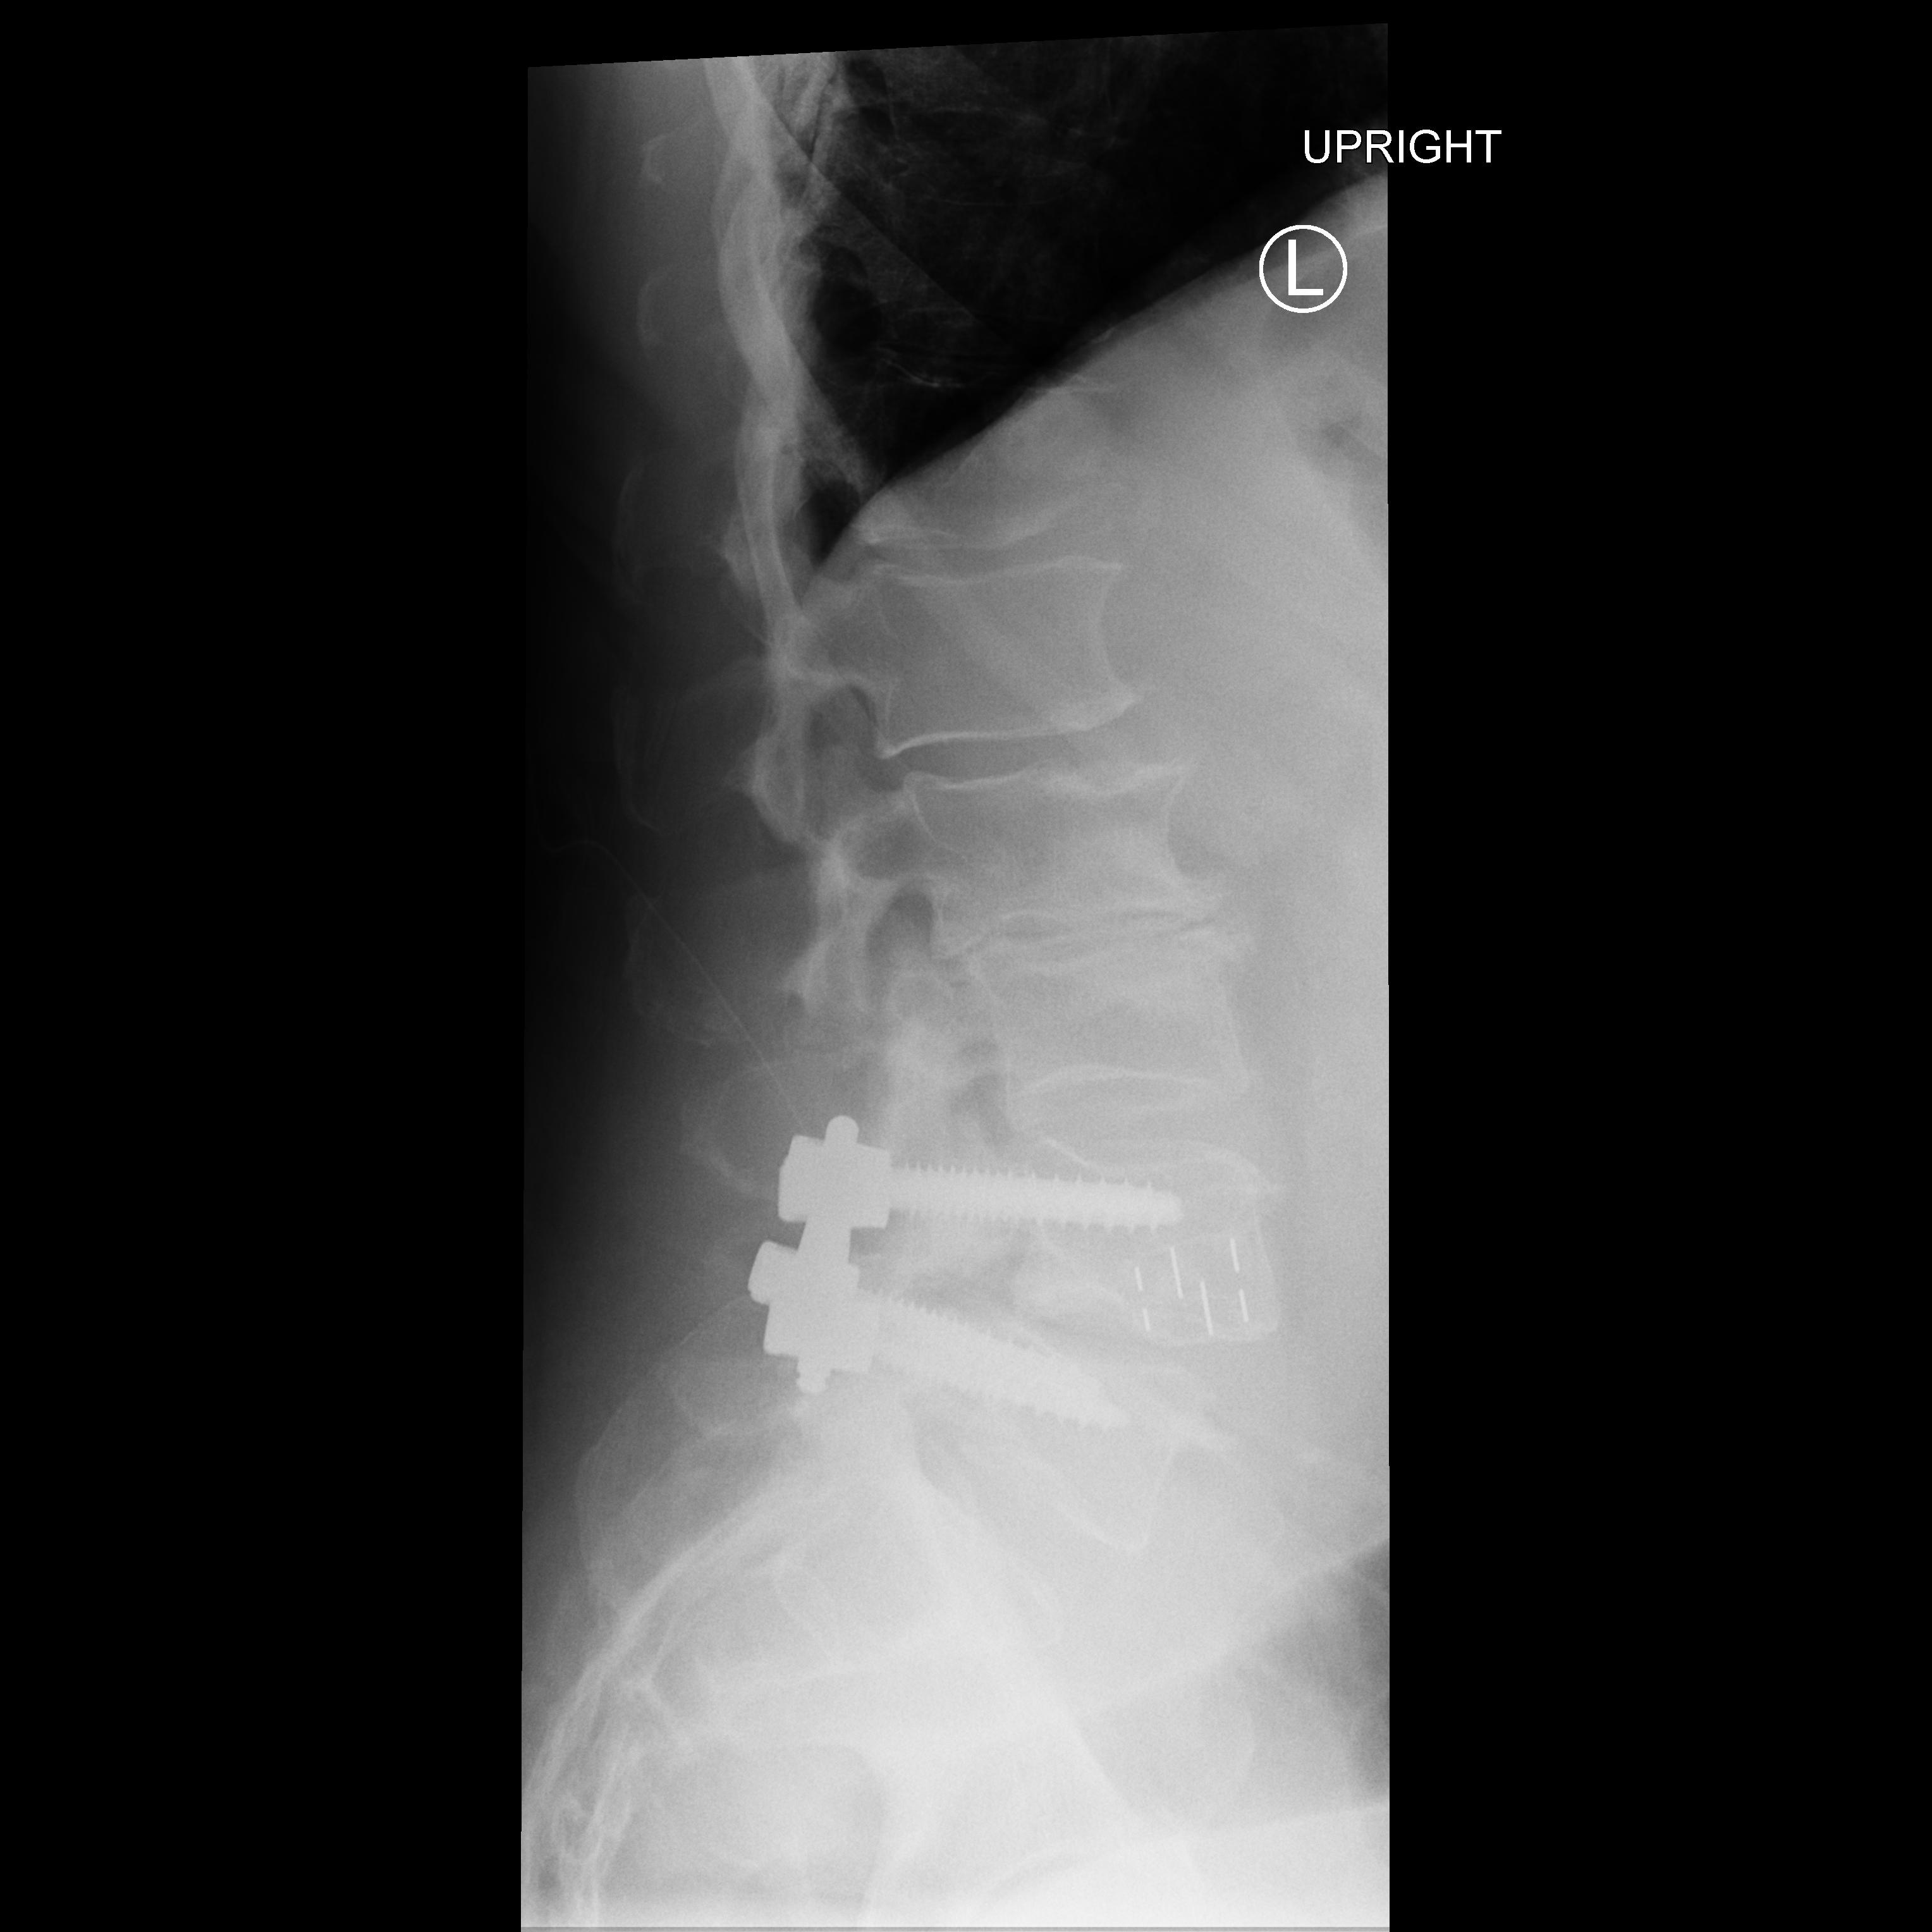
View: LATERAL
Implant manufacturer: medtronic solera